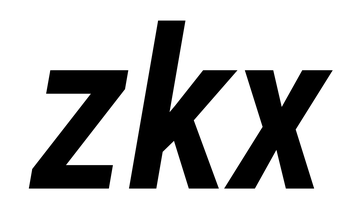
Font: Roboto-Italic_Condensed_SemiBold_Italic